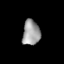
Tissue: lung
Cell type: Endothelial cells
Senescence score: 0.6164
Nuclear area (px): 425
Mean DAPI intensity: 159.715